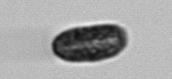
Label: Pseudochattonella_farcimen